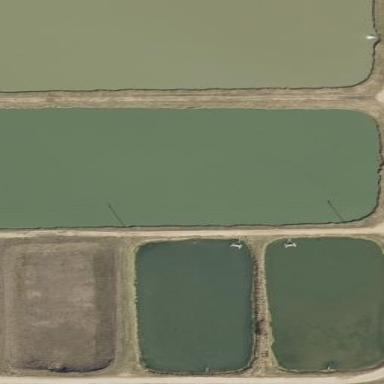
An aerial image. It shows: Area dedicated to aquaculture.